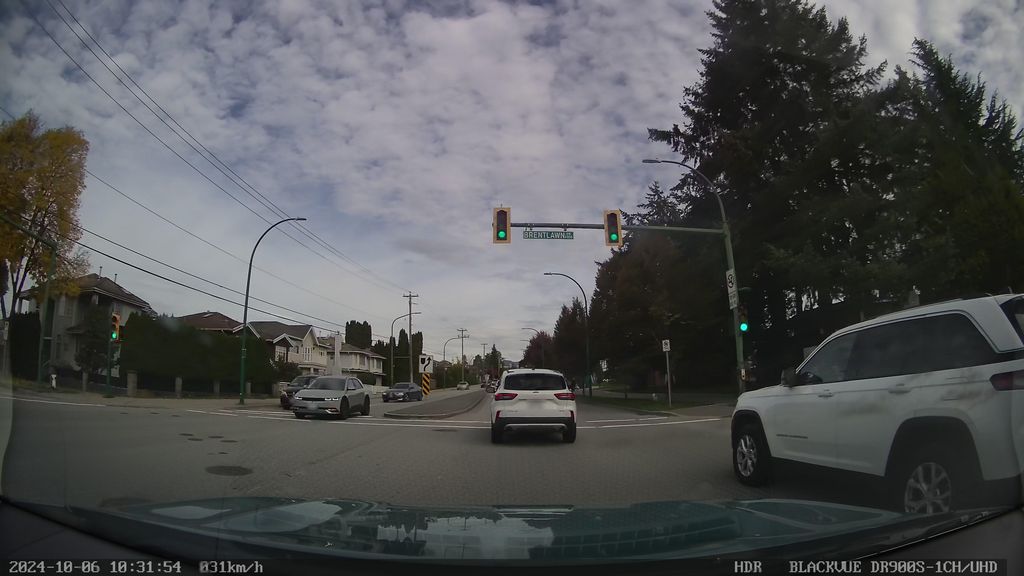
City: vancouver